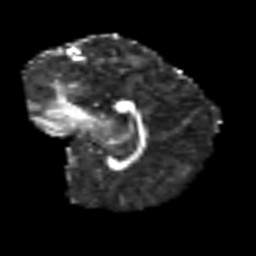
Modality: FA
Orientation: sagittal
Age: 39
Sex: female
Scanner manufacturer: siemens
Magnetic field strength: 3 T
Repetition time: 6.1 s
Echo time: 0.101 s